Question: Im creating a 'ggplot' with 'geom_vline' at a specific location on the x axis. i would like the x axis to show that specific value
Following is my data + code:
'''
dput(agg_data)
structure(list(latency = structure(c(0, 1, 2, 3, 4, 5, 6, 7,
8, 9, 10, 11, 12, 13, 14, 15, 16, 17, 18, 19, 20, 24, 26, 28,
29, 32, 36, 37, 40, 43, 46, 47, 48, 49, 54, 64, 71, 72, 75, 87,
88, 89, 93, 134, 151), class = "difftime", units = "days"), count = c(362,
11, 8, 5, 4, 2, 8, 6, 4, 2, 2, 1, 5, 1, 2, 2, 2, 1, 1, 1, 2,
1, 2, 1, 1, 1, 1, 1, 1, 1, 2, 2, 1, 1, 1, 2, 1, 1, 1, 1, 1, 1,
1, 1, 1), cum_sum = c(362, 373, 381, 386, 390, 392, 400, 406,
410, 412, 414, 415, 420, 421, 423, 425, 427, 428, 429, 430, 432,
433, 435, 436, 437, 438, 439, 440, 441, 442, 444, 446, 447, 448,
449, 451, 452, 453, 454, 455, 456, 457, 458, 459, 460), cum_dist = c(0.78695652173913,
0.810869565217391, 0.828260869565217, 0.839130434782609, 0.847826086956522,
0.852173913043478, 0.869565217391304, 0.882608695652174, 0.891304347826087,
0.895652173913044, 0.9, 0.902173913043478, 0.91304347826087,
0.915217391304348, 0.919565217391304, 0.923913043478261, 0.928260869565217,
0.930434782608696, 0.932608695652174, 0.934782608695652, 0.939130434782609,
0.941304347826087, 0.945652173913043, 0.947826086956522, 0.95,
0.952173913043478, 0.954347826086957, 0.956521739130435, 0.958695652173913,
0.960869565217391, 0.965217391304348, 0.969565217391304, 0.971739130434783,
0.973913043478261, 0.976086956521739, 0.980434782608696, 0.982608695652174,
0.984782608695652, 0.98695652173913, 0.989130434782609, 0.991304347826087,
0.993478260869565, 0.995652173913044, 0.997826086956522, 1)), .Names = c("latency",
"count", "cum_sum", "cum_dist"), row.names = c(NA, -45L), class = "data.frame")
'''
and code:
'''
library(ggplot2)
library(ggthemes)
russ<-ggplot(data=agg_data,aes(x=as.numeric(latency),y=cum_dist))+geom_line(size=2)
russ<-russ+ggtitle("Latency from first click to Qualified Demo:") + xlab("in Days")+ ylab("Proportion of maturity")+theme_economist()
russ<-russ+geom_vline(aes(xintercept=10), color="black", linetype="dashed")
russ
'''
which creates the following plot:

I want the plot show the value '10' (same location as the vline) on the x-axis
I looked for some other similar answers, like in <URL>
but this one re creates the x axis labels (with 'scale_x_discrete'), and does not add a new number to the current scale, which is more of what im looking for.
thanks in advance!
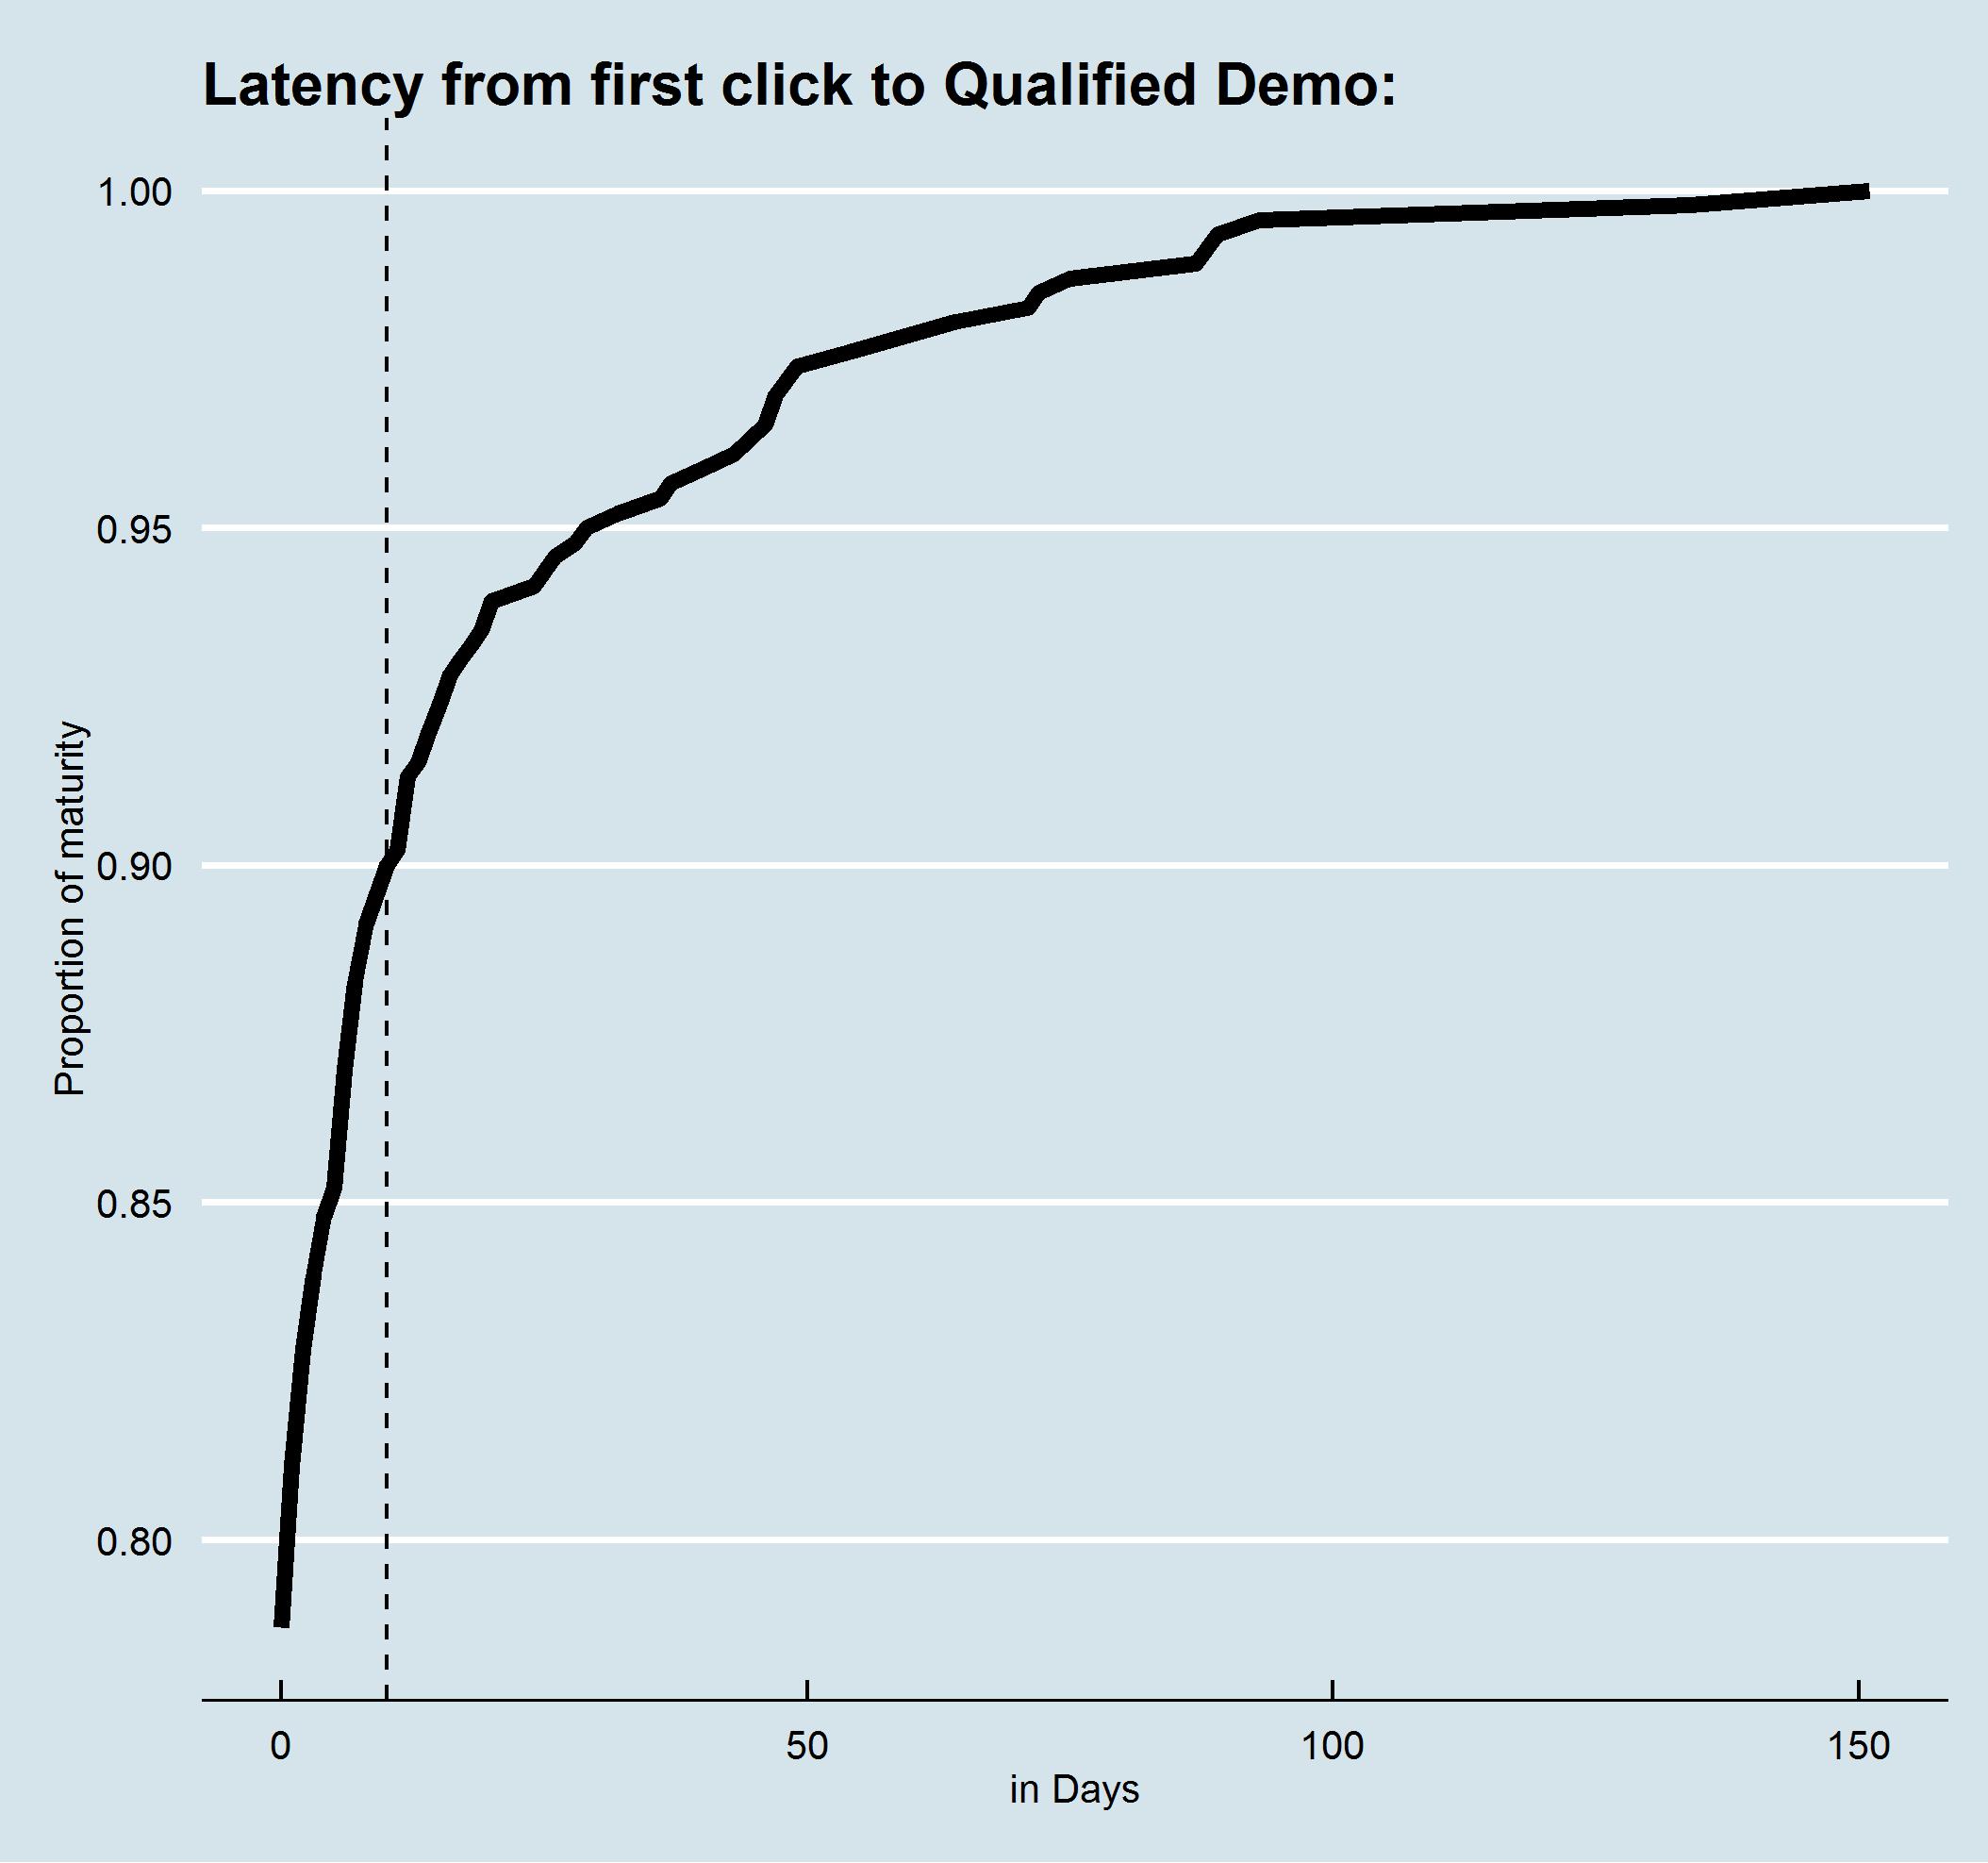
Answer: In your case x scale is continuous, so you can use function 'scale_x_continuous()' and provide breaks at positions you need.
'''
russ + scale_x_continuous(breaks=c(0,10,50,100,150))
'''